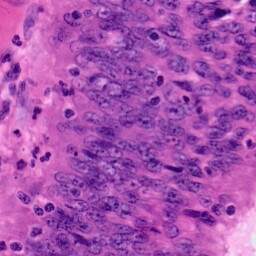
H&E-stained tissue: Colon